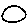
Label: circle